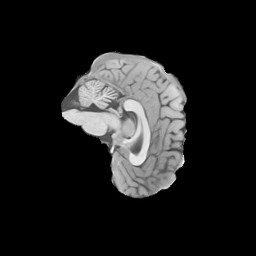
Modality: T1w
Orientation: sagittal